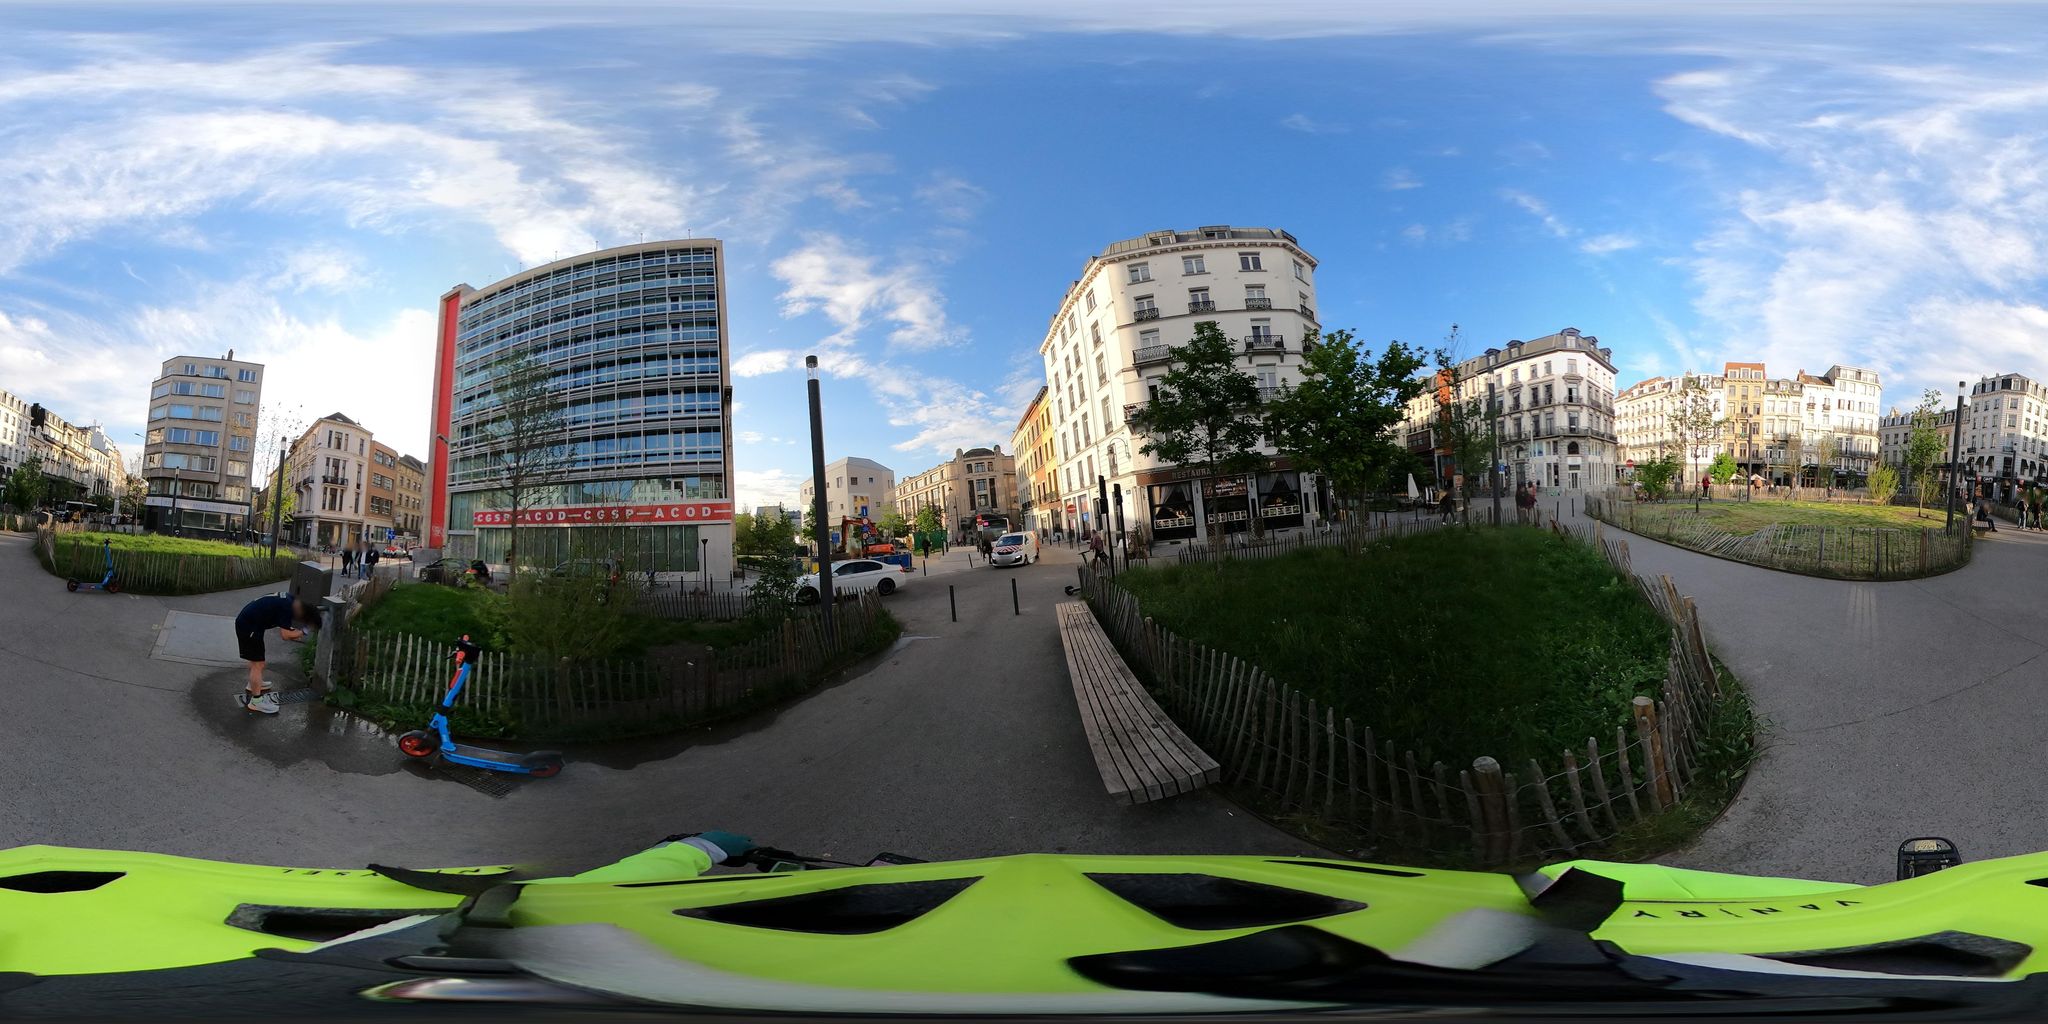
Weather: clear
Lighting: day
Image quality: good
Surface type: cycling surface
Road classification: footway, pedestrian
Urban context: urban centre
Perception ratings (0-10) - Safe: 0.75, Lively: 4.76, Beautiful: 2.51, Boring: 2.54, Depressing: 2.4, Wealthy: 1.49